Interaction volume radius: 10 \u00c5
Interaction volume height: 30 \u00c5
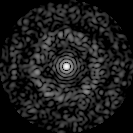
Disorder parameter: 0.7981